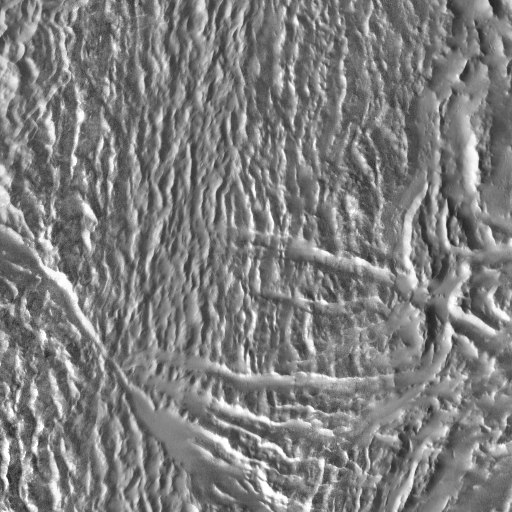
Crater classes present: Background